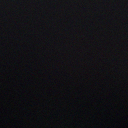
Screen state: off